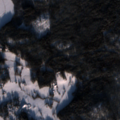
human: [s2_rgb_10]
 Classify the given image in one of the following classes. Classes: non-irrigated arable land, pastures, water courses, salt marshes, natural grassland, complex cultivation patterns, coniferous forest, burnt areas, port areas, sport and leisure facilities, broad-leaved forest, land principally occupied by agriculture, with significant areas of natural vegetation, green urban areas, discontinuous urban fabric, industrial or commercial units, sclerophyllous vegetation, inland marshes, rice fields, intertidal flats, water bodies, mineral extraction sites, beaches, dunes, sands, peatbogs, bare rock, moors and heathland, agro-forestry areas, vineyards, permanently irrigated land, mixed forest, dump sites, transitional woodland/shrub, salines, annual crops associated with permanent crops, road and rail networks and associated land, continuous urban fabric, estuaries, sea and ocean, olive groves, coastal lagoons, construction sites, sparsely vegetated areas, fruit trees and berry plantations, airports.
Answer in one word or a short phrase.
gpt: non-irrigated arable land, land principally occupied by agriculture, with significant areas of natural vegetation, coniferous forest